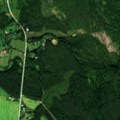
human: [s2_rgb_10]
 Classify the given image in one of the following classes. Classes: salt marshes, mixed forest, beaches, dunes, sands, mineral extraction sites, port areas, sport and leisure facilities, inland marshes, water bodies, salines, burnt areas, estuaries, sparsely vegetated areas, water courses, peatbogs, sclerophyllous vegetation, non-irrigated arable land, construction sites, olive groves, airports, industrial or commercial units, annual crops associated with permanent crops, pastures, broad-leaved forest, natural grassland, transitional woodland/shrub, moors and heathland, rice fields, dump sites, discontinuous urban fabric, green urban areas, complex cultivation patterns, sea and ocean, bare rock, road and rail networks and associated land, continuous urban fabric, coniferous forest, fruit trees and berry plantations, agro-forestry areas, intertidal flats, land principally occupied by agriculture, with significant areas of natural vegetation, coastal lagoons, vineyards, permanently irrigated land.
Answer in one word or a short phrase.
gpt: non-irrigated arable land, land principally occupied by agriculture, with significant areas of natural vegetation, coniferous forest, mixed forest